Question: The following sketch illustrates my problem.

The top sketch is the standard model for content, padding, and borders. What I want is shown in the bottom sketch. I want to make a button that has very little extra space around the letters, which can be all cap. The best I can do with standard stuff is the middle sketch where the padding is set to 0. I posted a question on how to get negative padding but it is not defined in Android so that is out. I can do imagebuttons but there are a set of requirements for my particular problem that make that an issue in that I need to both change the text that is in the button when it is pressed and have the color of the background change when the button has focus.
I have come to realize that the issue is not with setting the parameters in the Android model, the issue is that the content doesn't fill the available space.
My idea is that if there is a set of founts that don't allow for descenders below the baseline of the font or accent marks above the letters, in other words, where the letters fill the content area, or almost fill it, then I am home free. Apparently I could create custom fonts but if I can avoid trying to find a font editor and learn that I would love to know it. I have looked and can't find it. I checked all the Unicode fonts and can't find it. I checked online font selector sites. I think the issue is that the font I want would make successive lines of text hit or almost hit each other.
If I need to create my own fonts, what font editor should I use? Maybe there is a way to stretch fonts. I just want to know how to get fonts that fill the content area with capital letters.
Edited to add this:
Just to clarify. I need to change the text programmatically. For example, the button says "ON" and when you press it it says "OFF". I use a bluetooth remote control so need the button background color to change when the button has focus. These two requirements make using an image problematic.
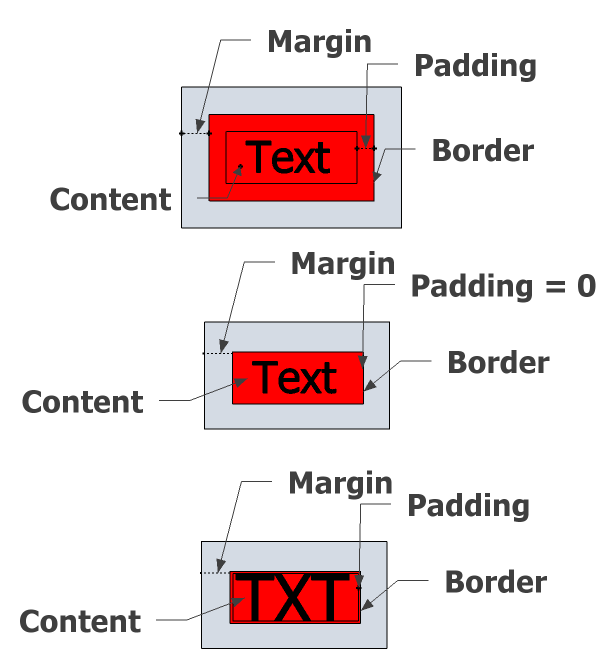
Answer: The issue on the font is that to fill the area the font needs to go all the way to the top of the accent area and all the way down to the bottom of the decender area. What I did was found a program called Type 3.2 by CR8Software Solutions. You load your favorite font and copy one of the scaling actions to get a scale factor of about 1.56, make some adjustments to the baseline and font edges and save it. The trial version allows you to save up to about capital R so in my case where I just needed a few letters that was fine. Now I loaded the font into the "assets" folder and added code in the onCreate section of the code like this:
'''
Typeface tf = Typeface.createFromAsset(this.getAssets(), "startline.ttf");
Button button = (Button) findViewById(R.id.buttonSync);
button.setTypeface(tf);
Button button2 = (Button) findViewById(R.id.buttonSetTgt);
button2.setTypeface(tf);
etc...
'''
Now I get all the behavior of a button but the background button is tight against the font. I like this better than images as I can adjust the size easily and change the text without creating a new image for every thing I want to do.